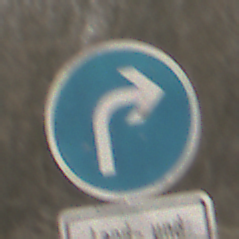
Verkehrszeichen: VorgeschriebeneFahrtrichtungRechts
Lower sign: BesondereFahrzeugeUndTransportgueter8
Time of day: MorningAfternoon
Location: Outdoor (Nature)
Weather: PartlyCloudy
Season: Winter
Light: Natural